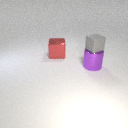
large purple metal cylinder below small gray rubber cube